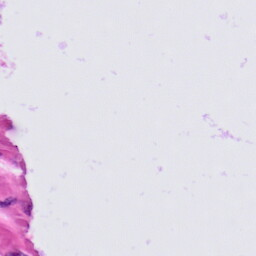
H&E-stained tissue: Prostate